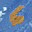
Label: 6